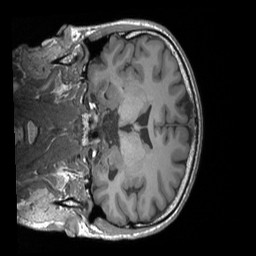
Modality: T1w
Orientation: coronal
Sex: male
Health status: ill
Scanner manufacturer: siemens
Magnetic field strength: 3 T
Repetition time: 1.66 s
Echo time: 0.00254 s